Question: I've followed the step <URL>, but I still got an error. Here is the screenshot of the error.
So what did I miss and what should I do to avoid this error: "The type <URL> cannot be resolved. It is indirectly referenced from required .class files" ?
Thank you,
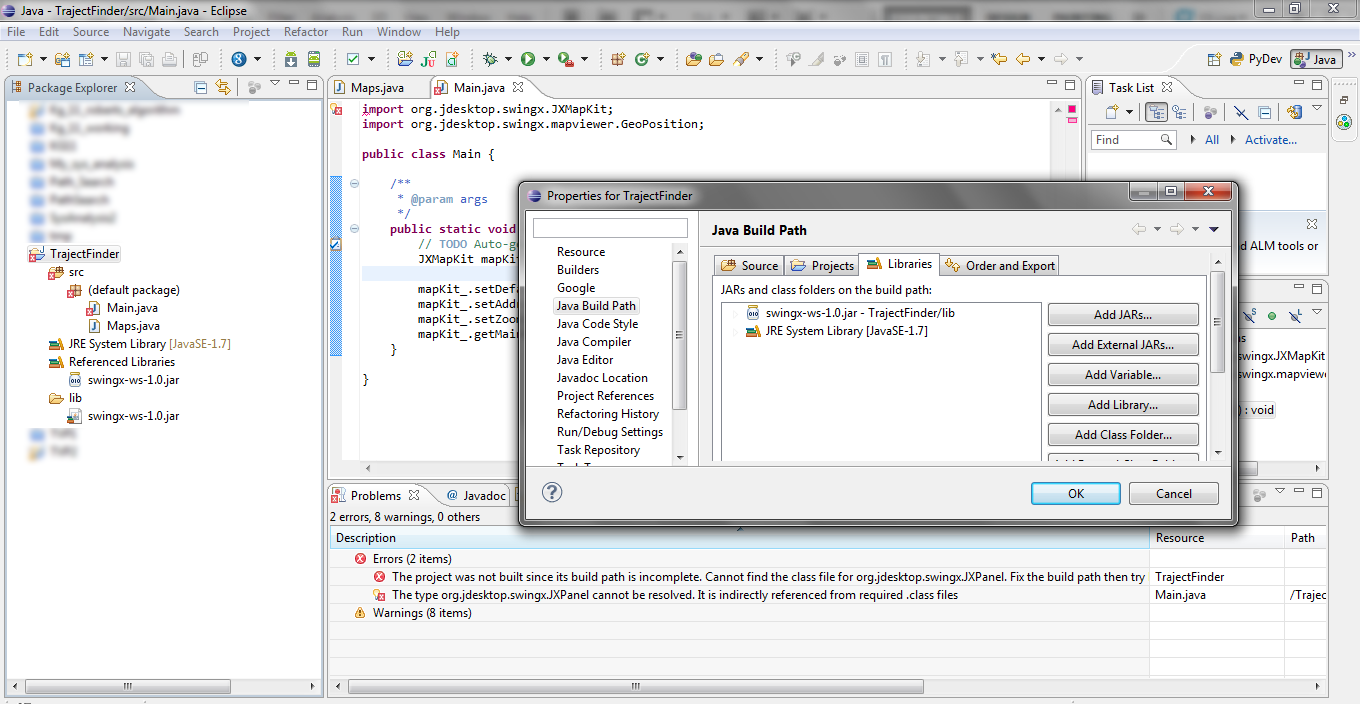
Answer: You have to download <URL> and to add the jar into project's classpath